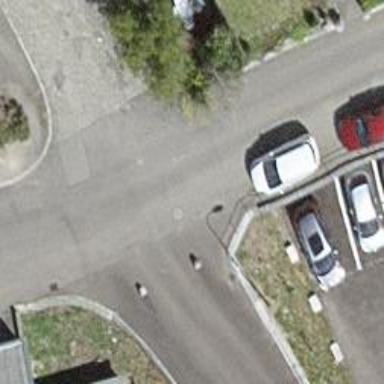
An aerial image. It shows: Bollard barrier.